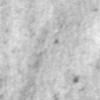
Label: no_change